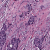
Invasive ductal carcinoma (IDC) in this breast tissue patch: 1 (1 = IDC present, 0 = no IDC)